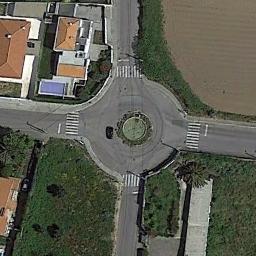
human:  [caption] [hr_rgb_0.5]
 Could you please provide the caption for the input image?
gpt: The roundabout is on the grass next to buildings .

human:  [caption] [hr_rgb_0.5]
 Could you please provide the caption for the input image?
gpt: The roundabout with four exits and entrances is in the clearing and some houses are next to the roundabout .

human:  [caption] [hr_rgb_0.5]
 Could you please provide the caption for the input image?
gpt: There are several buildings of different shapes and sizes beside the roundabout .

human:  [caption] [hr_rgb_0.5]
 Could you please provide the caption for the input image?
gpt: There is a moving vehicle on the road at the roundabout, With some buildings and a lawn and dry land around the roundabout .

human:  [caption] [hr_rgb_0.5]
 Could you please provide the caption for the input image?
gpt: There are some buildings and green meadows beside the roundabout .